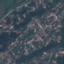
Land use / land cover: Residential